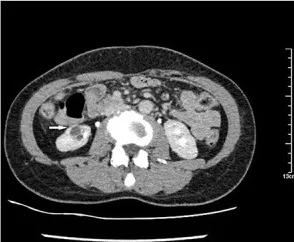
Computed tomography (CT) shows a hypodense mass of 1.8 x 1.5 x 1.4 cm in the lower pole of the right kidney. Contrast-enhanced CT scan shows a polycystic mass with slight enhancement of the wall and septa and no enhancement in the cystic part. The right lower pole of the kidney is partially depressed, and contrast-enhanced images show local thinning of the renal cortex during cortical enhancement. (B-D) With contrast. (D) Renal excretory phase.
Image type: radiology (ct)